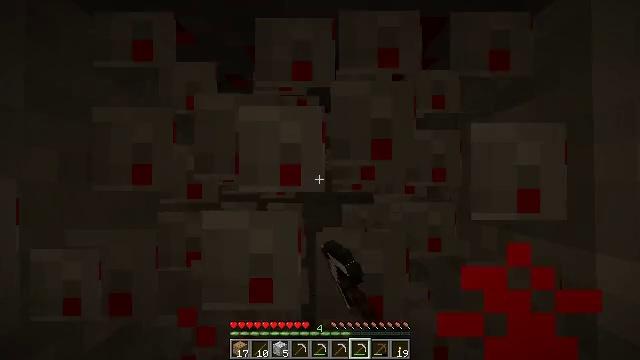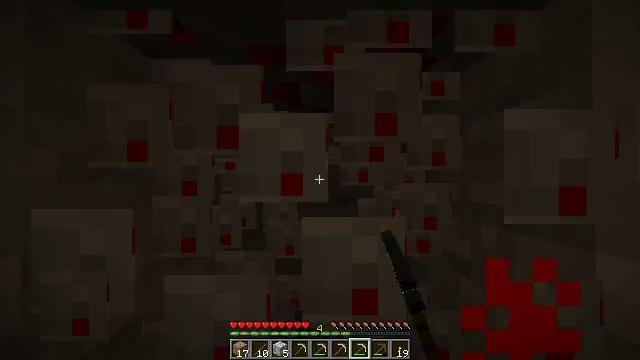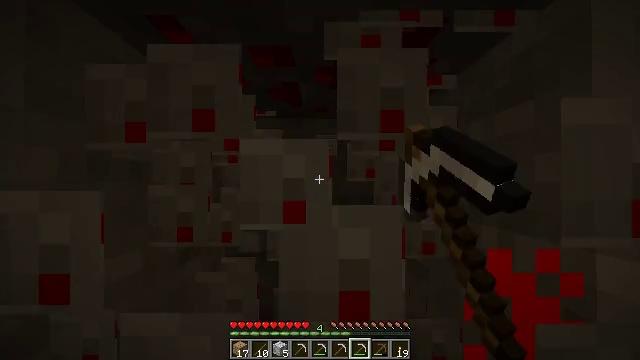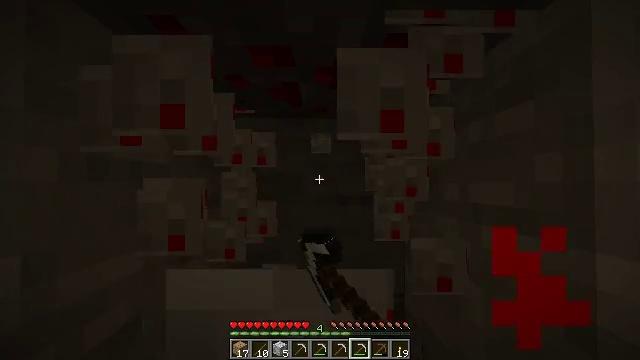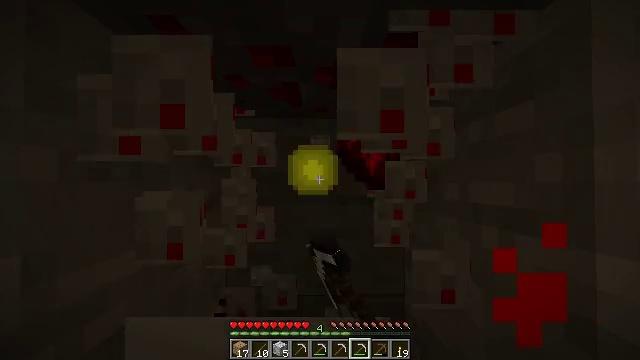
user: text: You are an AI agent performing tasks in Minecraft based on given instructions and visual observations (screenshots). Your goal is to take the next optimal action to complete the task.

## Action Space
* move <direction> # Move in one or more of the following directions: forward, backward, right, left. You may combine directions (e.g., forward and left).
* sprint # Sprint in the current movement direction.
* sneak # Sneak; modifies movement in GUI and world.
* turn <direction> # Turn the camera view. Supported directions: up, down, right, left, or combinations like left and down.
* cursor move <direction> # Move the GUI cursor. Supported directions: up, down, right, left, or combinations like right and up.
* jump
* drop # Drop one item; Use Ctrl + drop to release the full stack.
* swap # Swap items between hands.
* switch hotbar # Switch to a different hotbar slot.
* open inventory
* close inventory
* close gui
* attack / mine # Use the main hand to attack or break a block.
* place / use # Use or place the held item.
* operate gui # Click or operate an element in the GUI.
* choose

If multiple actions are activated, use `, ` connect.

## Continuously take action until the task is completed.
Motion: motion action
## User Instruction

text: Mining redstone ore releases redstone dust.
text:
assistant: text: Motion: attack / mine
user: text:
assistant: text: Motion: attack / mine
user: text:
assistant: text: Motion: attack / mine
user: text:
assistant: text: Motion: attack / mine
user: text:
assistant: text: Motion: attack / mine